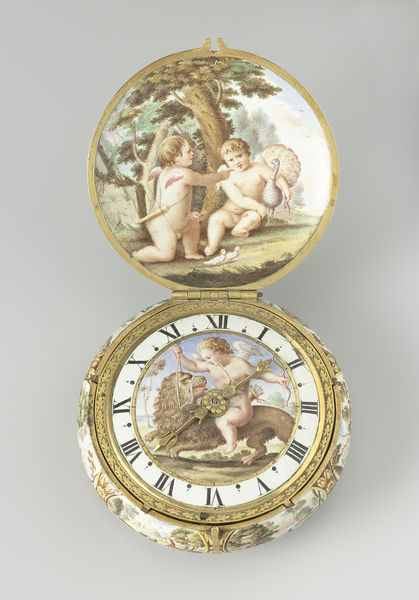
Titel: Horloge met klassieke liefdesverhalen, het oordeel van Paris, de roof van Europa, de schaking van Helena en de overwinning van de liefde
Künstler: J. (1646-1730) Vrijthoff le Jeune
Standort: Amsterdam
Institution: Rijksmuseum
Schlagwörter: baum, blau, himmel, nackt, weiß, grün, gras, wiese, beige, stamm, gold, engel, reiten, bogen, ziffern, uhr, foto, tauben, pfau, löwe, taschenuhr, porzelan, pfeil, gehäuse, email, zeiger, römisch, armor, emaille, stunden, lcken, minuten